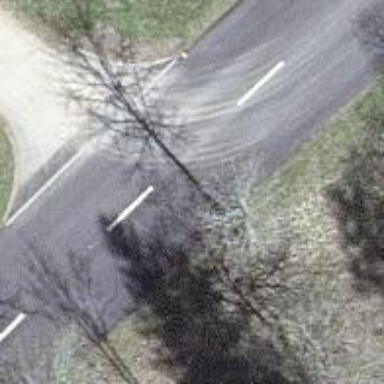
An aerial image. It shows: Secondary road with asphalt surface.